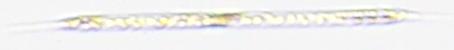
Label: Rhizosolenia